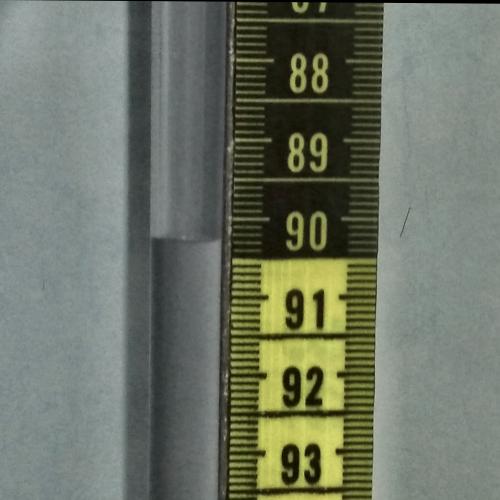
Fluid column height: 90.3 cm